Question: How do I make '<div A>' and '<div C>' to have same height as '<div B>' in javascript/jquery?
'''
<div id="wrapper">
<div id="divA"></div>
<div id="divB"></div>
<div id="divC"></div>
</div>
<script>
$('#divA').css('height', $('#divB').innerHeight());
$('#divC').css('height', $('#divB').innerHeight());
</script>
'''

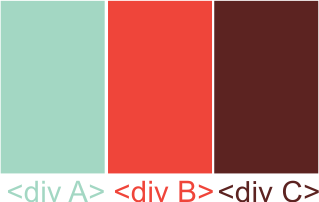
Answer: Try
'''
$("#divA, #divC").height($("#divB").height());
'''
'''
$("#divA, #divC").height($("#divB").height());
'''
'''
#divA, #divC {
height: 50px;
width:50px;
background:gold;
}
#divB {
height: 100px;
width:50px;
background:red;
}
div {
display:inline-block;
}
'''
'''
<script src="https://ajax.googleapis.com/ajax/libs/jquery/1.11.1/jquery.min.js">
</script>
<div id="wrapper">
<div id="divA"></div>
<div id="divB"></div>
<div id="divC"></div>
</div>
'''